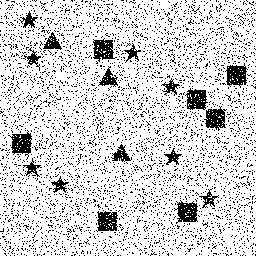
Squares: 7
Triangles: 3
Stars: 8
Total shapes: 18